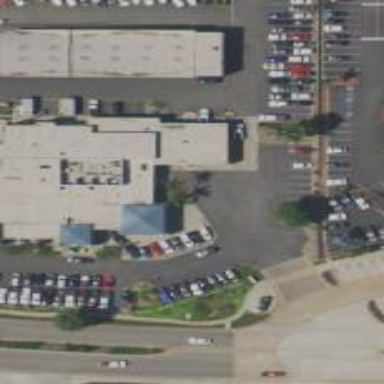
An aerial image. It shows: Commercial building.